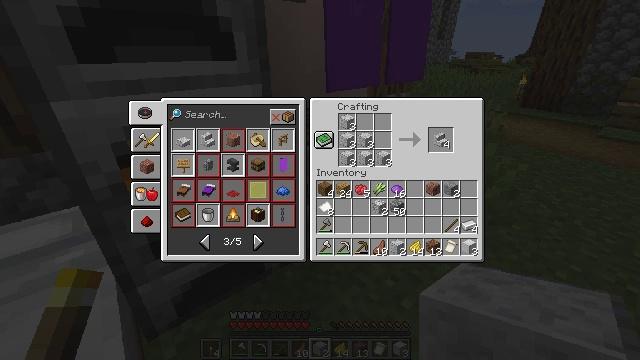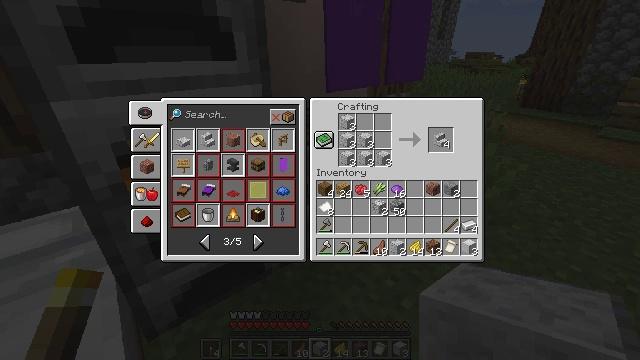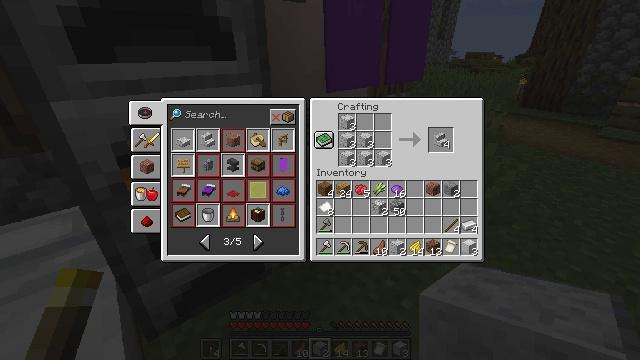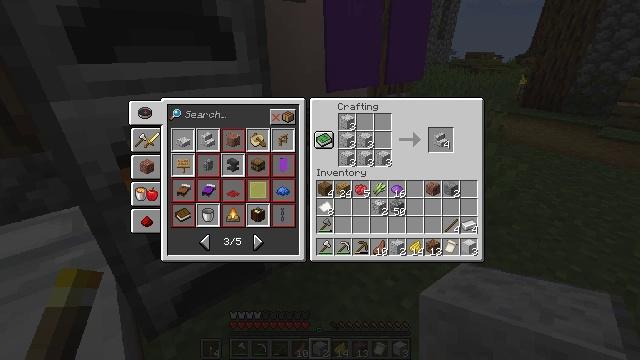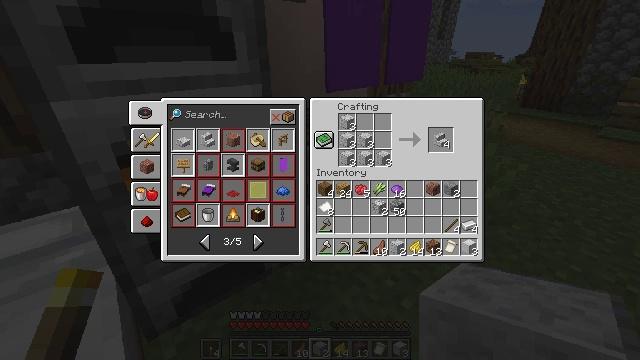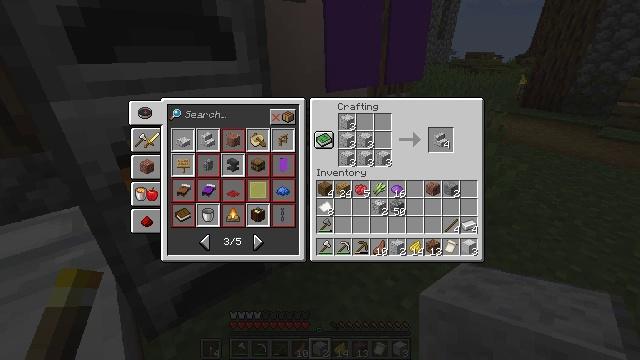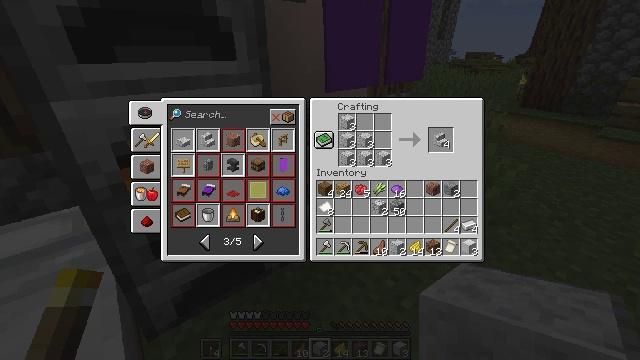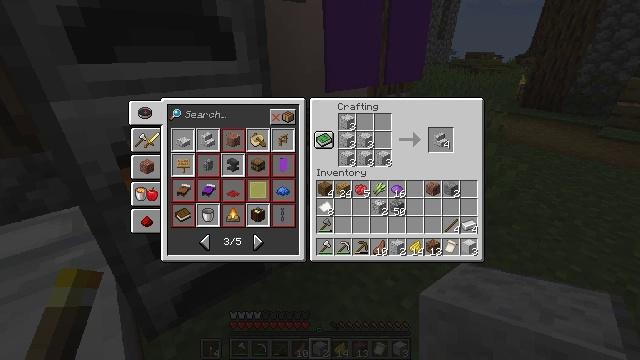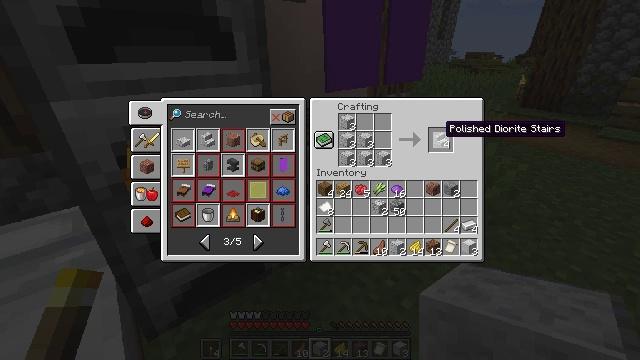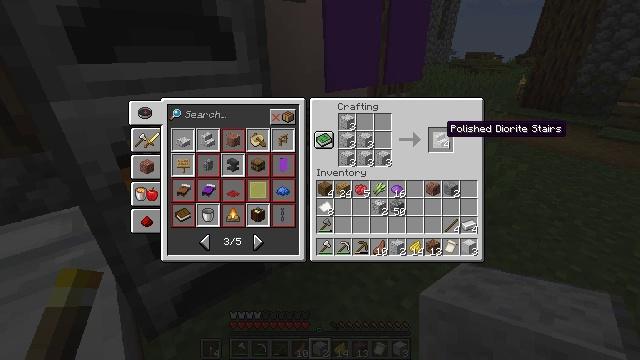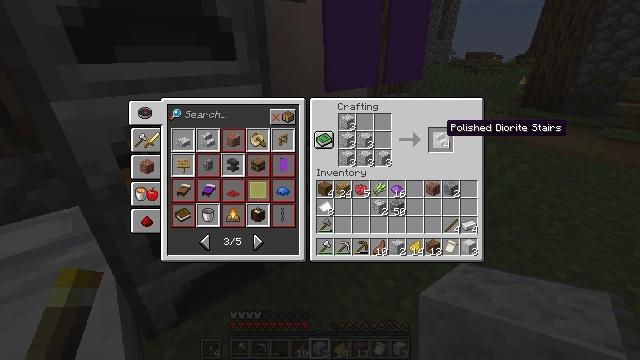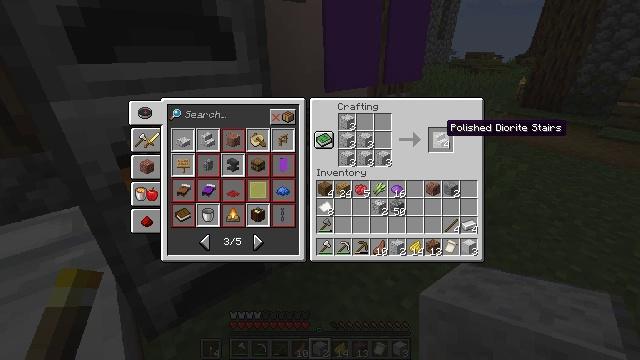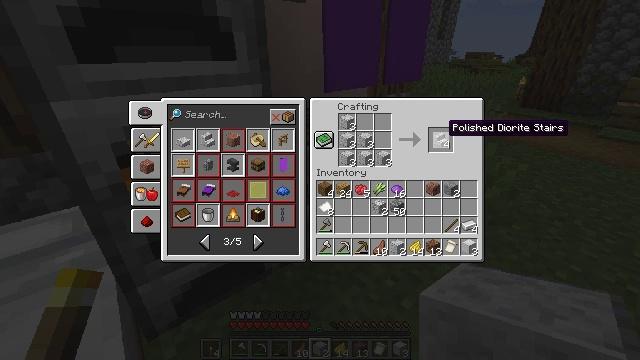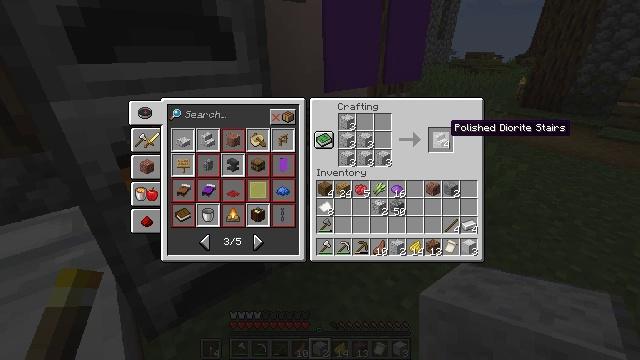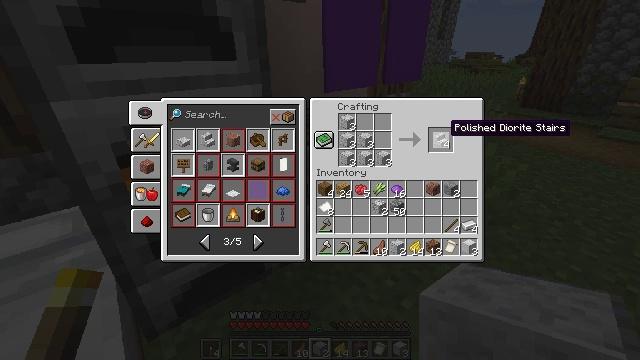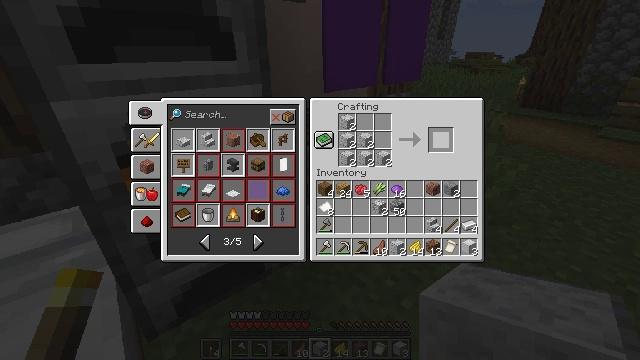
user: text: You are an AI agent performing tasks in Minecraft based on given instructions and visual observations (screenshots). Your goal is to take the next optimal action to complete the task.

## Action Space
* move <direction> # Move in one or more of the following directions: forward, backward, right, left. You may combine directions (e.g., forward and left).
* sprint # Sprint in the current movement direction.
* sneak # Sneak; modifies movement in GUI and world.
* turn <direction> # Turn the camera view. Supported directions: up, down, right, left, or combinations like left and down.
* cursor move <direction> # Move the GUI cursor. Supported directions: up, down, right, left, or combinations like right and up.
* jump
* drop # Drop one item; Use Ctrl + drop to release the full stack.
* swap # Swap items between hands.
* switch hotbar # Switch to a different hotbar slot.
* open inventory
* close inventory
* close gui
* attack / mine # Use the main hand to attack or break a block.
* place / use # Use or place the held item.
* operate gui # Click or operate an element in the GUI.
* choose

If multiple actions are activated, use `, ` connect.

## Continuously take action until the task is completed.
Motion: motion action
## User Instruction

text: Make polished diorite stairs with polished diorite blocks.
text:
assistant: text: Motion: no_op
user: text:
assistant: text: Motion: no_op
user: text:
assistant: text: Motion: no_op
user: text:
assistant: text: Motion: cursor move right
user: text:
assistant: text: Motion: cursor move right
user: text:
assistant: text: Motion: cursor move right
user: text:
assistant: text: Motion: no_op
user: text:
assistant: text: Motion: cursor move right
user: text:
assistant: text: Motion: no_op
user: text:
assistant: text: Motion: no_op
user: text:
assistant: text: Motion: no_op
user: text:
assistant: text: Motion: sneak
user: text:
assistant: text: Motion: sneak
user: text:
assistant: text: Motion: sneak
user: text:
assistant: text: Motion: sneak, operate gui
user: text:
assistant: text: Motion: sneak, operate gui
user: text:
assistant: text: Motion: sneak
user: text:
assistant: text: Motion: sneak
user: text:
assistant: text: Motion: sneak
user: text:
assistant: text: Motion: sneak